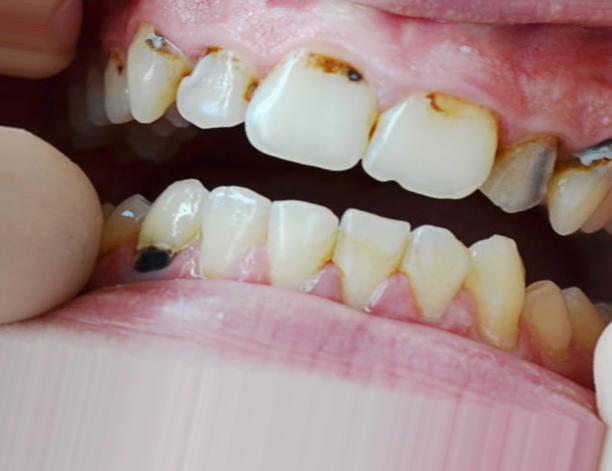
Condition: Caries